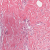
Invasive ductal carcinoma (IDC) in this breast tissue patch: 0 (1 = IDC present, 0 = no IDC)